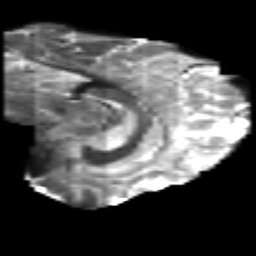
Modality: T2w
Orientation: sagittal
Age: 31
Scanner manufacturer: philips
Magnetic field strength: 3 T
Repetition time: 8.591 s
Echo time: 0.1268 s